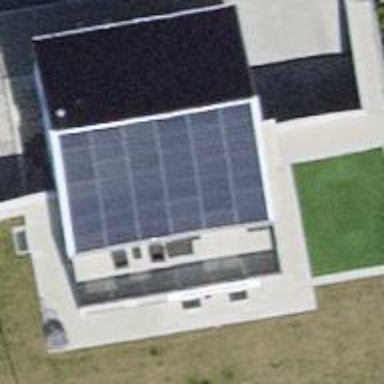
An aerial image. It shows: Solar power generator utilizing photovoltaic technology with solar photovoltaic panels.